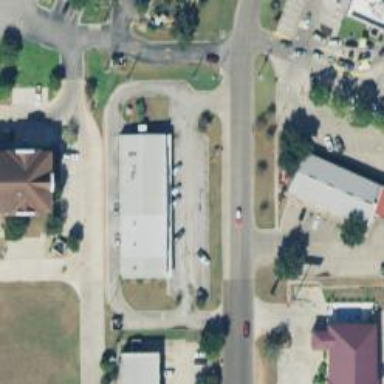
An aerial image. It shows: Healthcare clinic is depicted in the image.